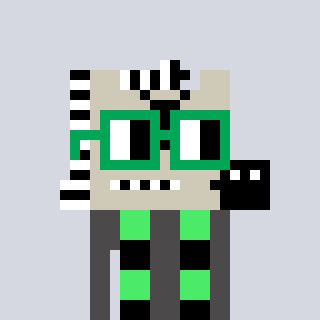
a pixel art character with square green glasses, a zebra-shaped head and a grayscale-colored body on a cool background